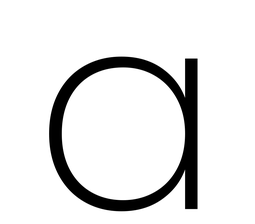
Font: Poppins-ExtraLight